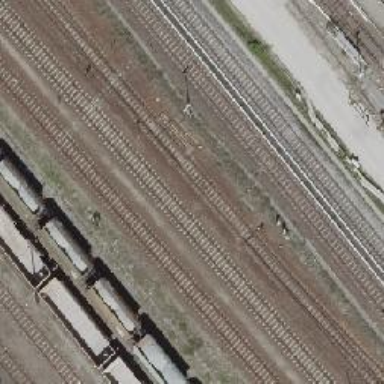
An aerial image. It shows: Railway signal.